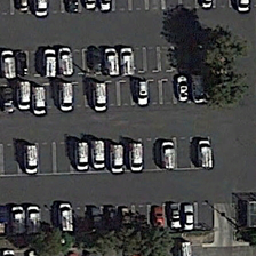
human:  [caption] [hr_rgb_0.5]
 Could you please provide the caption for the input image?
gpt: There are several green trees in the parking lot.

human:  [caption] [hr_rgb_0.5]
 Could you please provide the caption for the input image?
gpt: There are green trees in the park.

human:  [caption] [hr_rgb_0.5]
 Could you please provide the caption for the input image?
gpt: There are some green trees in the parking lot.

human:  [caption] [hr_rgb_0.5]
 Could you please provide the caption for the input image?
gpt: There is a green tree in the parking lot.

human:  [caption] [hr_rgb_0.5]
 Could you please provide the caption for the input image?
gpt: There are green trees in the parking lot.